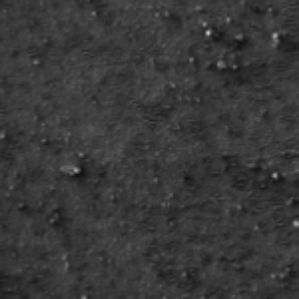
Label: frost